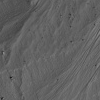
Atmospheric dust classification: not_dusty